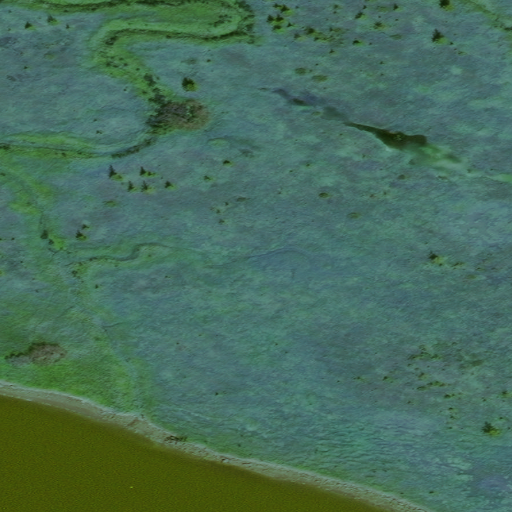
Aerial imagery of island in Alaska named Blacksand Island containing only unknown